Field crop: tomato
Growth stage: 1
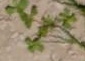
Species: portulaca